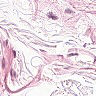
Metastatic tissue present: no